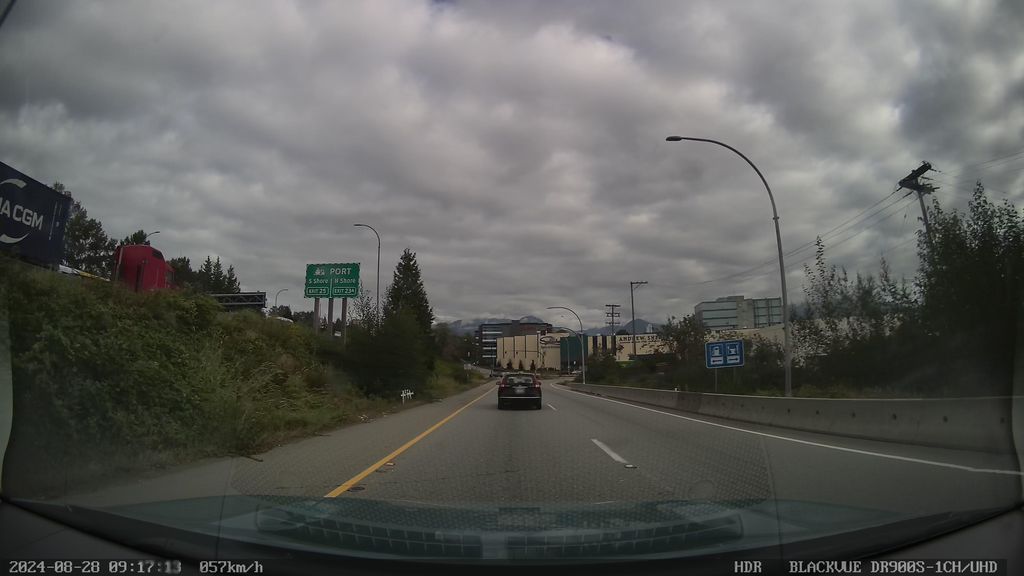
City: vancouver